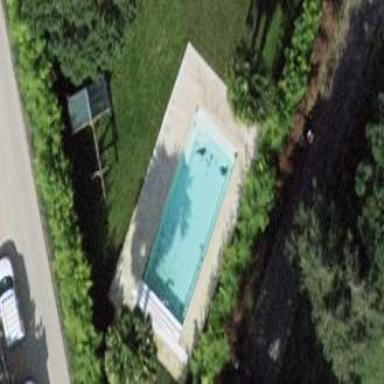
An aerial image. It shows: Swimming pool located in leisure land.